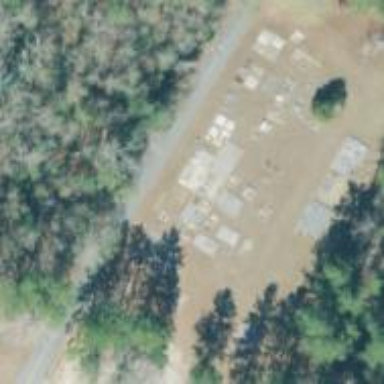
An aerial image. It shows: Cemetery.